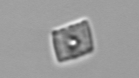
Label: Bacillariophyceae_morphotype1